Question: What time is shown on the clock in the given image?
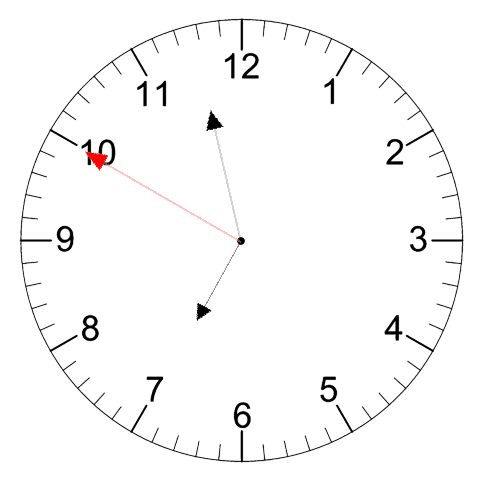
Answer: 06:57:50